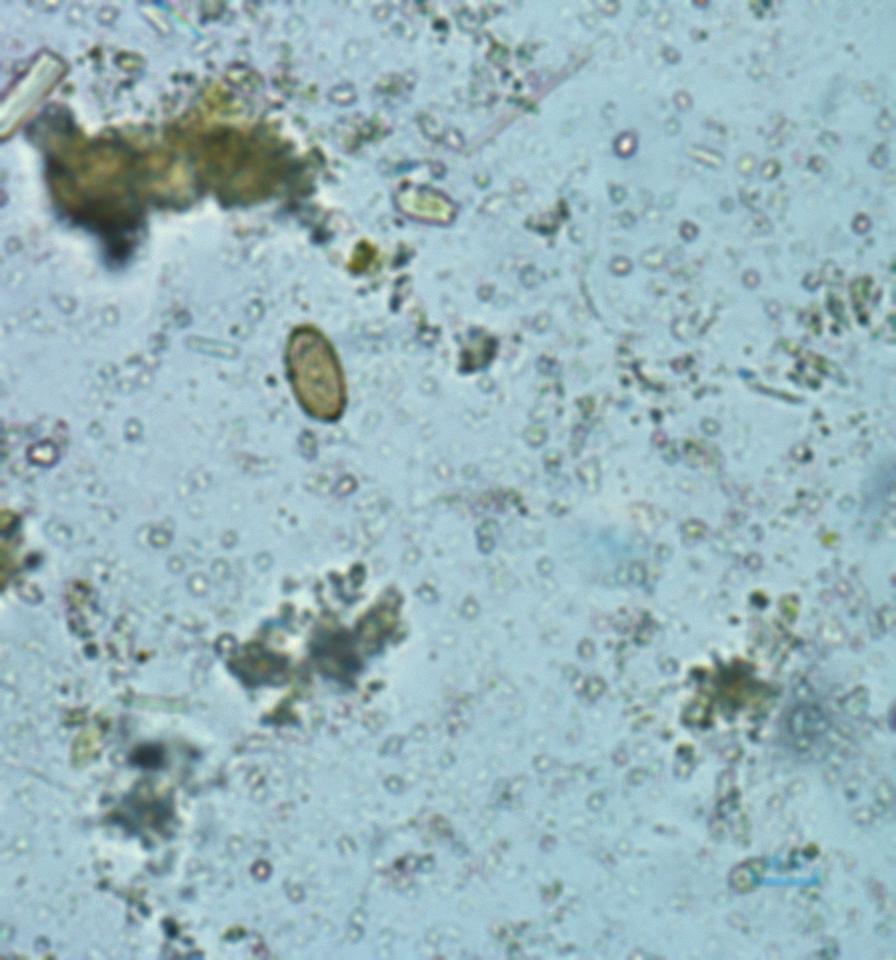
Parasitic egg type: Opisthorchis viverrine